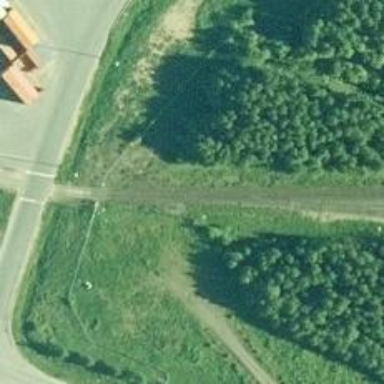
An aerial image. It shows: Railway yard.